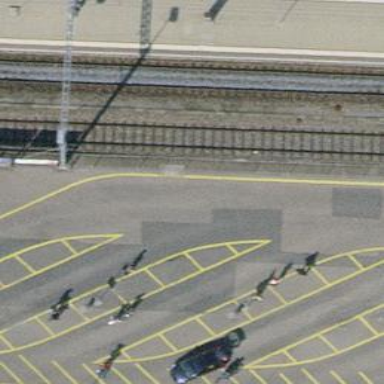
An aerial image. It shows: Rail siding with electrified contact lines for trains.